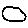
Label: circle